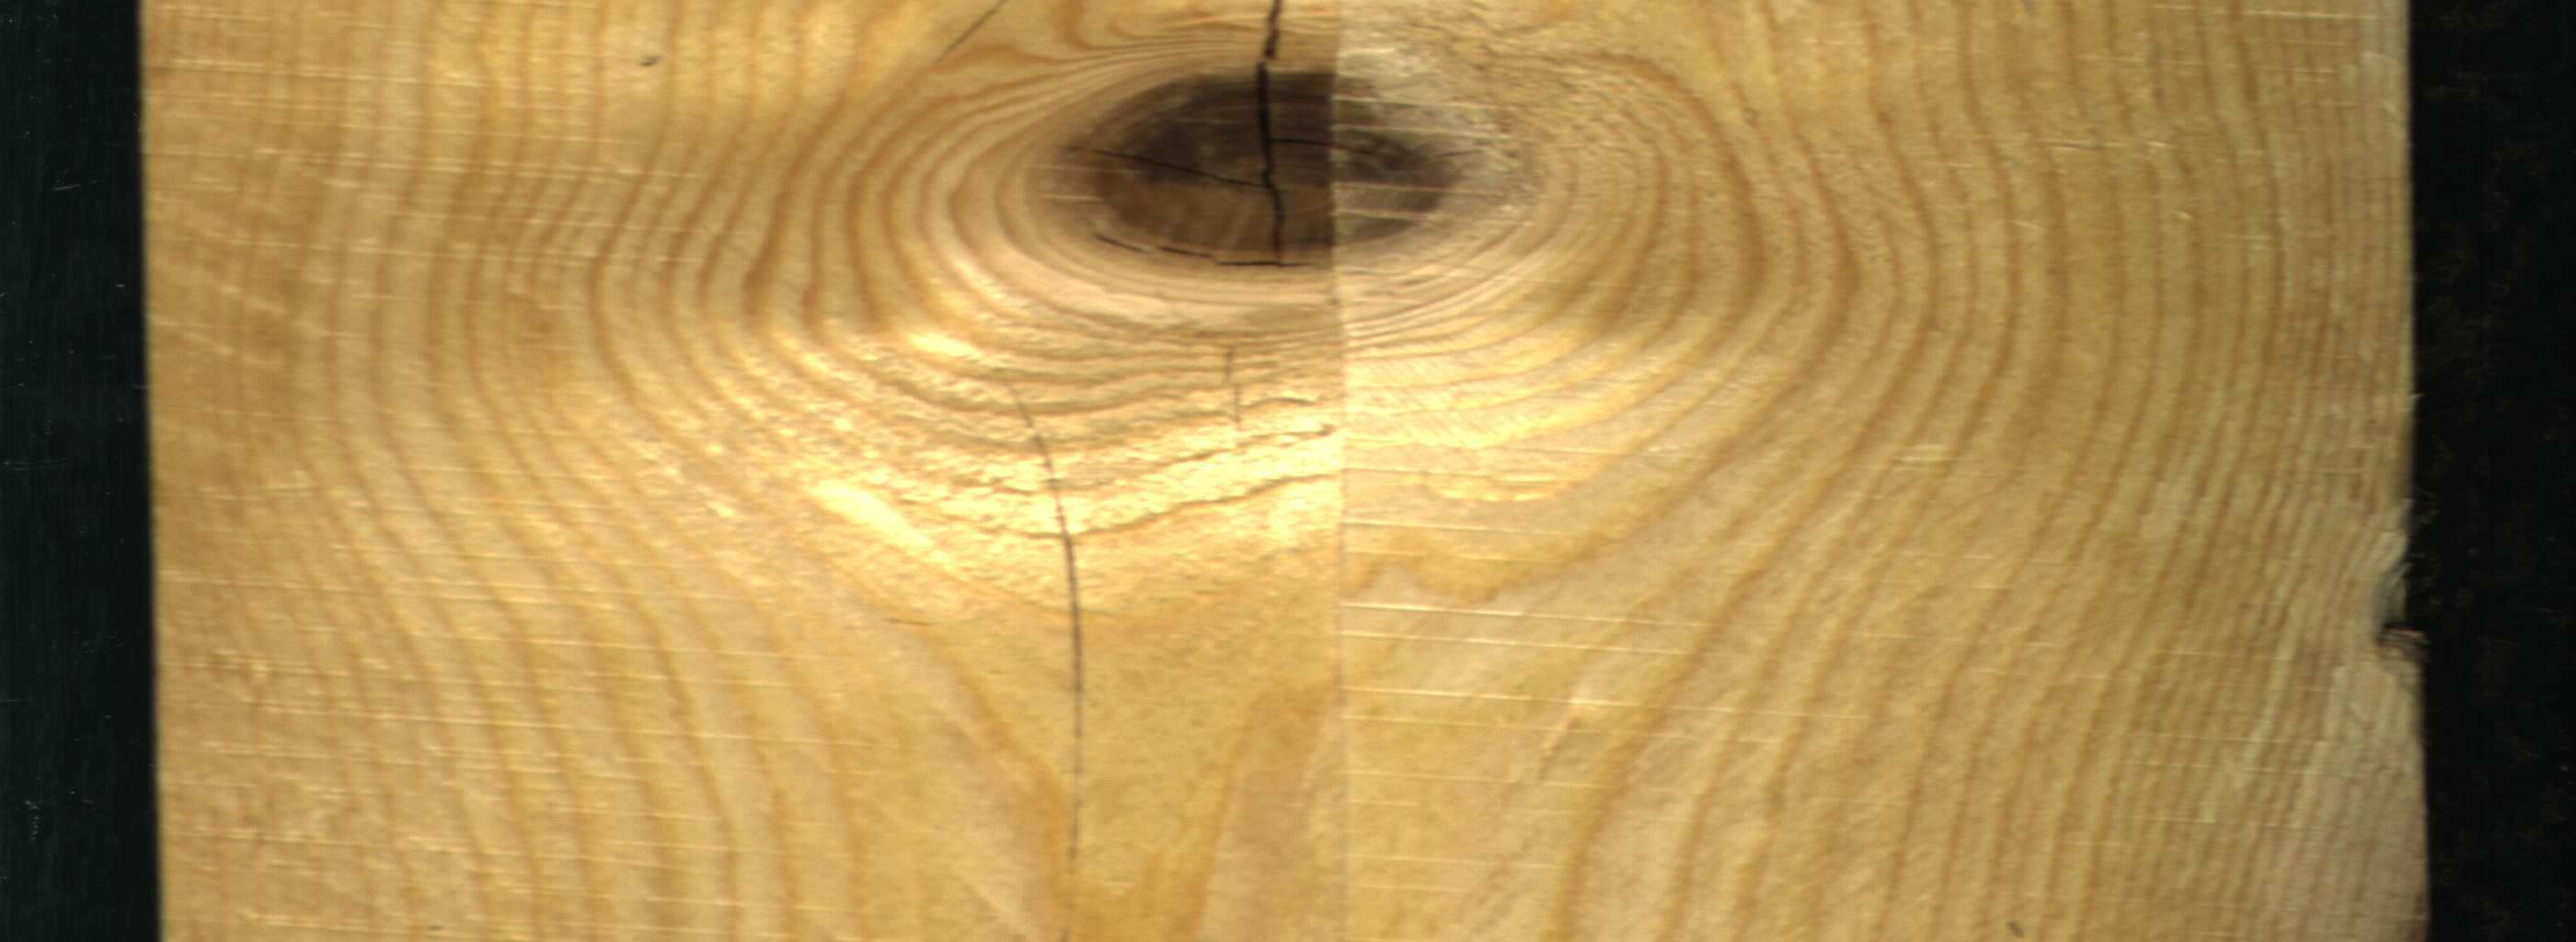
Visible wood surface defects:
Crack
knot_with_crack
knot_with_crack